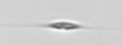
Label: Cylindrotheca_morphotype1